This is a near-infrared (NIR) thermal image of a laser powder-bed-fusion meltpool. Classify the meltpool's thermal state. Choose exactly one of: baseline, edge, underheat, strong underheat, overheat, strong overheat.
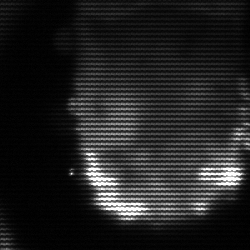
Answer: baseline